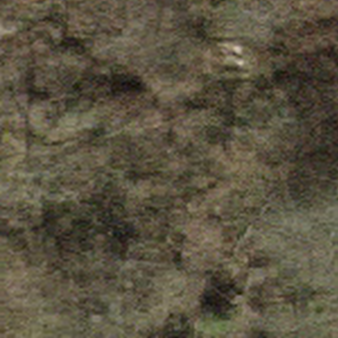
Label: other